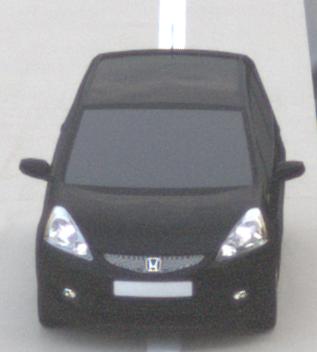
Make: Honda
Model: Jazz 1.2
Detailed model: Jazz (III) (11/08 - 04/11)
Model produced from: 2008/11
Model produced until: 2010/10
Doors: 5
Color: black
Road condition: dry road
Daytime: morning or afternoon
Contrast: low contrast